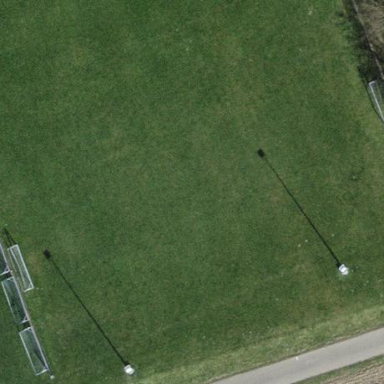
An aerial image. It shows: Soccer pitch with grass surface for leisure land.